Question: I'm using IMPORTRANGE and in one of the columns there are duplicates. I only want to show the row from the duplicates that has the lowest value based on another column.

My current query:
'''
=QUERY(IMPORTRANGE("google.com/spreadsheets/d/x/edit","sheet name"),"Select Col1,Col4,Col7,Col5,Col15 where Col5 contains 'some text' and Col15 contains 'some other text' and Col4 is not null order by Col4 asc")
'''
Based on the earlier illustration, Col4 is A and Col7 is B.
I would greatly appreciate if you could tell me how to edit the existing query.
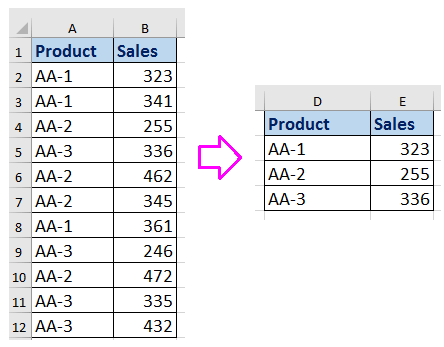
Answer: try:
'''
=SORTN(SORT(QUERY(
IMPORTRANGE("google.com/spreadsheets/d/x/edit", "sheet name"),
"select Col1,Col4,Col7,Col5,Col15
where Col5 contains 'some text'
and Col15 contains 'some other text'
and Col4 is not null
order by Col4 asc", ), 2, 1), 9^9, 2, 1, 1)
'''
---
## update:
'''
=SORTN(SORT(QUERY(IMPORTRANGE("id","(2) NL_ranking_file.csv!A2:O250"),
"select Col1,Col4,Col7,Col5,Col15
where Col5 contains ''
and Col15 contains 'Places'
and Col4 is not null
order by Col4 asc", ), 3, 1), 9^9, 2, 2, 1)
'''